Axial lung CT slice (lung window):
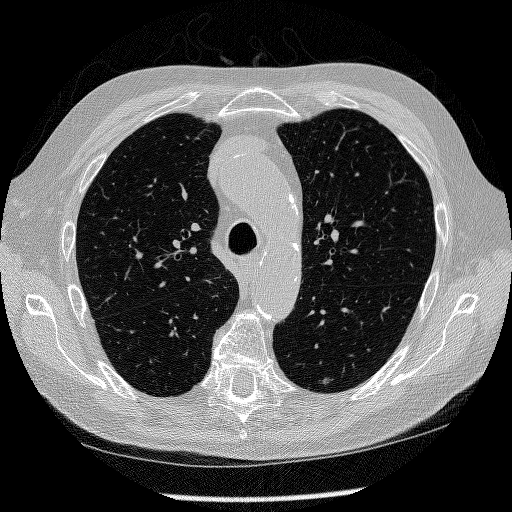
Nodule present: yes
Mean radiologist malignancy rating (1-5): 3